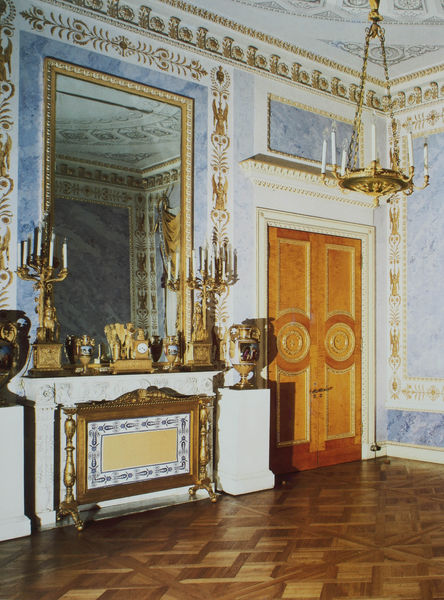
Titel: Eckzimmer
Künstler: Charles Cameron
Standort: St. Petersburg
Institution: Schloss Pawlowsk
Schlagwörter: blau, weiß, gelb, braun, holz, lampe, marmor, orange, raum, tisch, tür, zimmer, gebäude, schloss, muster, ornament, architektur, rahmen, sockel, innenraum, möbel, spiegel, spiegelung, boden, gold, kelch, realismus, adel, decke, innen, klassizismus, kamin, kreis, ofen, rund, vase, hellblau, kaminsims, parkett, spiegelbild, kette, leer, saal, staffage, salon, tapete, ornamente, kerze, uhr, kerzen, kronleuchter, leuchter, stuck, vasen, hoch, tor, foto, porzellan, vergoldet, wolkig, verziert, fries, sims, kerzenständer, türklinke, kerzenleuchter, residenz, wunderkammer, pokal, füllung, schutz, plinte, marmorierung, repräsentativ, supraporte, piedestal, inkrustation, rautenmuster, deckenfries, holztüre, kamingitter, kaminuhr, kaminschutz, bodeninkarnat, fussleiste, glutschutz, henkelvasen, innenraum dekoration, zwei flügel, zwei flühel, wandspiegel, soms, braune tür, goldene verzierung